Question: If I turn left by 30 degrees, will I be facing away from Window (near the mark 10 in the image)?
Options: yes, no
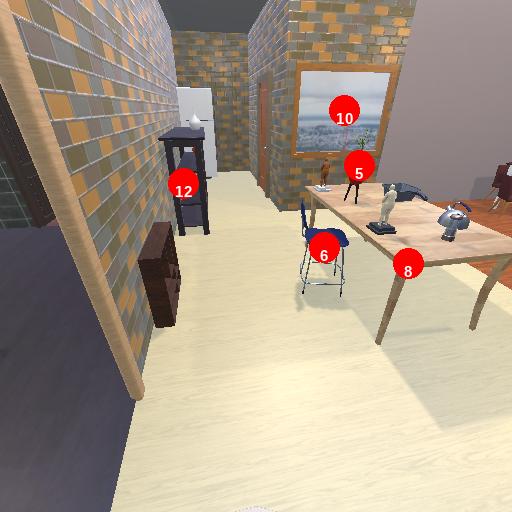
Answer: yes